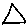
Label: triangle